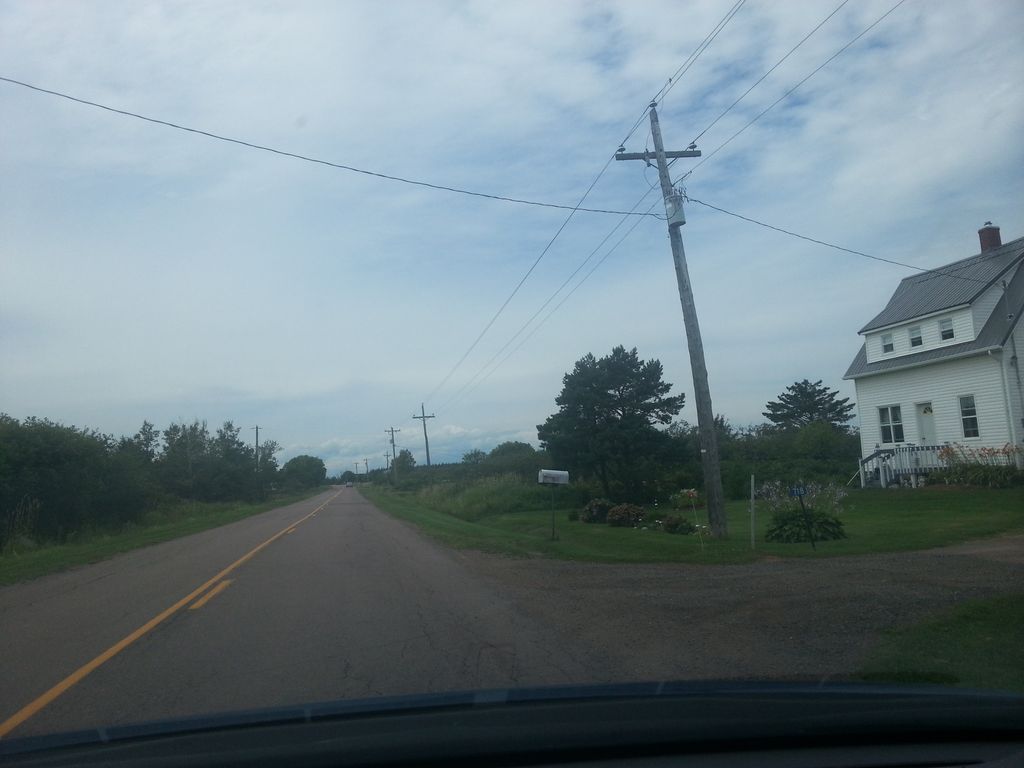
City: charlottetown